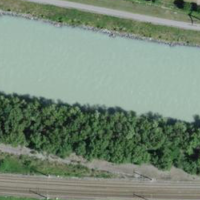
EUNIS habitat code: 15
Species observed at this site:
Vicia cracca